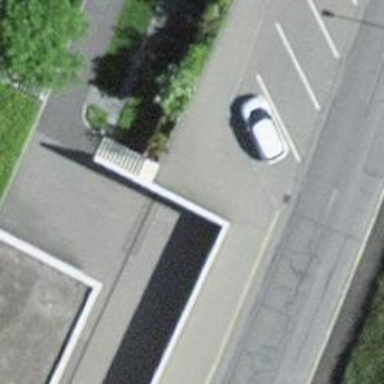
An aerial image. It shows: Wall barrier.